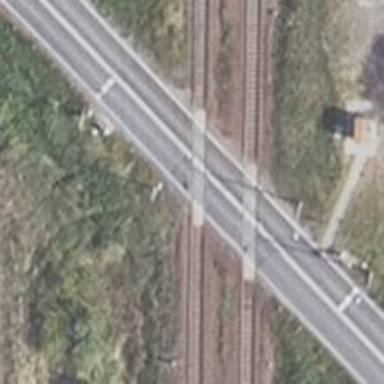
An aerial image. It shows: Level crossing with lights at railway intersection.